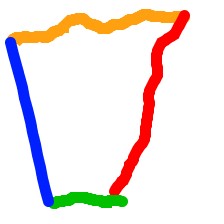
Shape: trapezoid